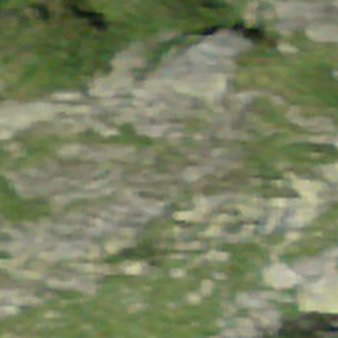
Label: other